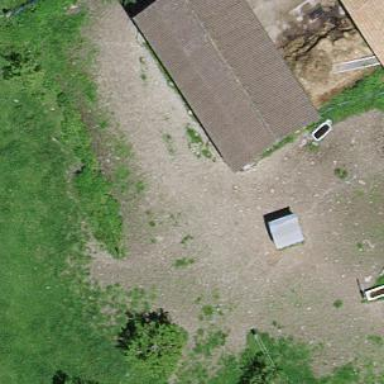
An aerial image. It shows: Shed.